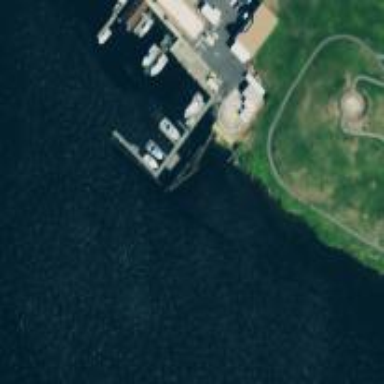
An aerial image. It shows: Man-made pier.